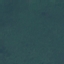
Label: Forest